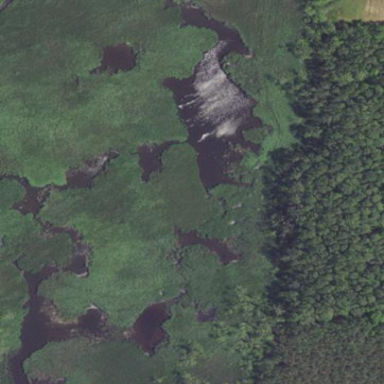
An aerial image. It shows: Pond surrounded by natural water.